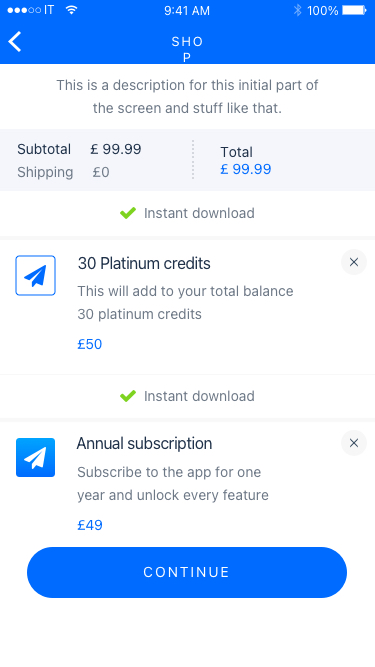
Text in this UI design:
Annual subscription
£49
Subscribe to the app for one year and unlock every feature
CONTINUE
£50
This will add to your total balance 30 platinum credits
30 Platinum credits
Instant download
Instant download
Subtotal     £ 99.99
Total      £ 99.99
Shipping     £0
This is a description for this initial part of the screen and stuff like that.
SHOP
100%
9:41 AM
IT